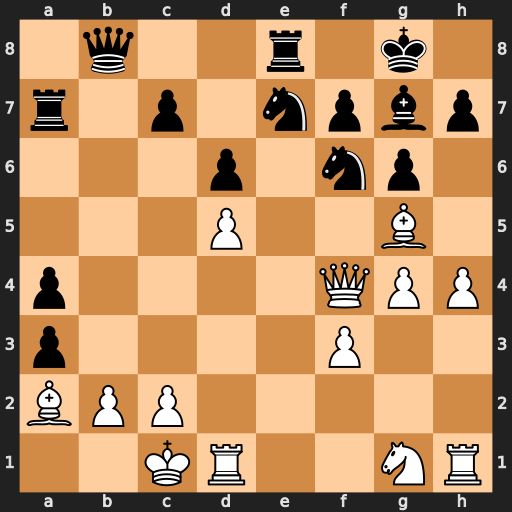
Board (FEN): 1q2r1k1/r1p1npbp/3p1np1/3P2B1/p4QPP/p4P2/BPP5/2KR2NR
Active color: w
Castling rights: -
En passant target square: -
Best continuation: Bxf6 Bxf6 Qxf6